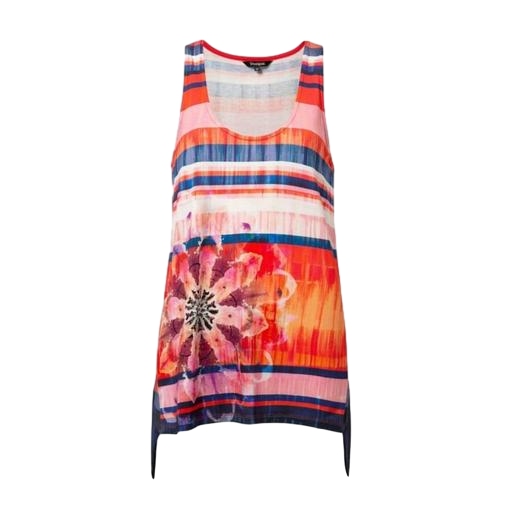
multicolor supernova tank top, multicolor curve t-shirt cami, multicolor graphic tank top, white background